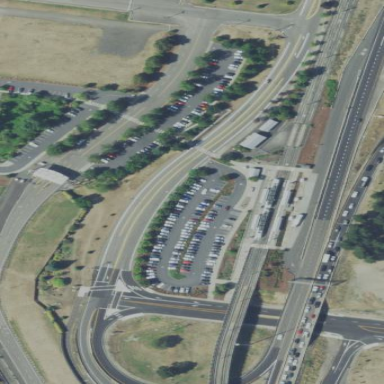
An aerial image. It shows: Parking area with park and ride facility.